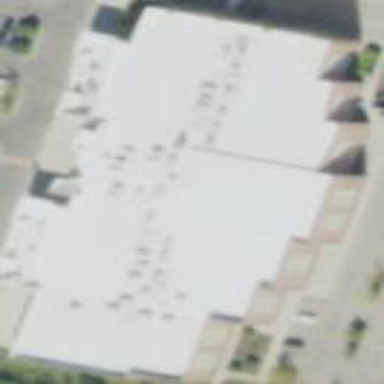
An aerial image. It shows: Cinema building.